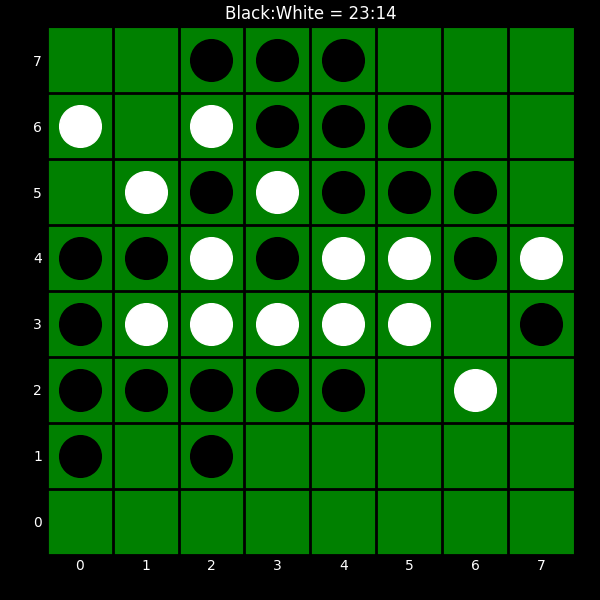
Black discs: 23
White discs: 14